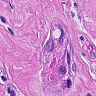
Metastatic tissue present: yes